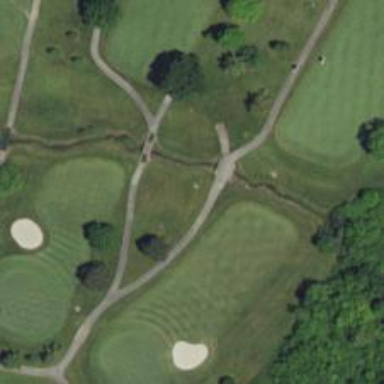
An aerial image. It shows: Pathway for golfing.